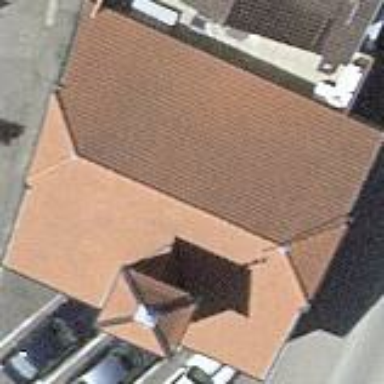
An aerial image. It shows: Building with hipped roof.